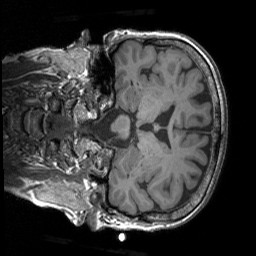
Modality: T1w
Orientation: coronal
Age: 78
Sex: female
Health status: healthy
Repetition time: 1.9 s
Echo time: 0.00252 s